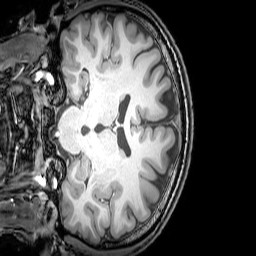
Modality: T1w
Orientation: coronal
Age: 24
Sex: male
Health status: healthy
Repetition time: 0.081 s
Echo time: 0.037 s